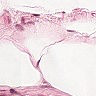
Metastatic tissue present: no